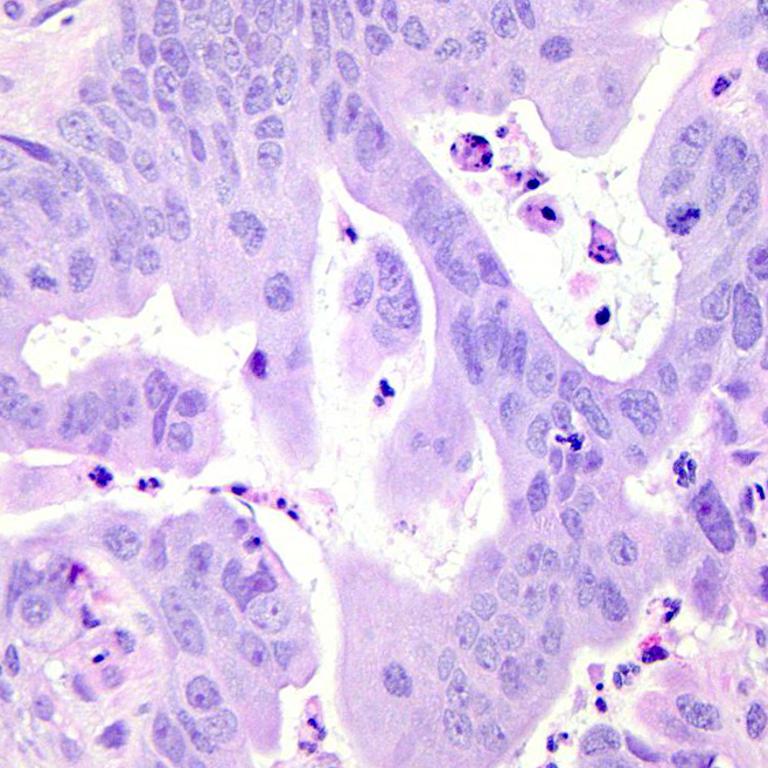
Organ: colon
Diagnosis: adenocarcinomas